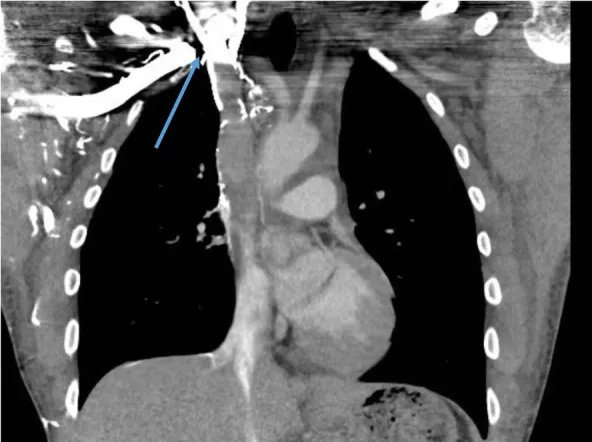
CT chest on admission showed SVC thrombus that extended to involve the brachiocephalic vein.
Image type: radiology (ct)